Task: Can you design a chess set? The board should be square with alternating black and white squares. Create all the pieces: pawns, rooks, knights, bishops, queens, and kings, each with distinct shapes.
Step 2450:
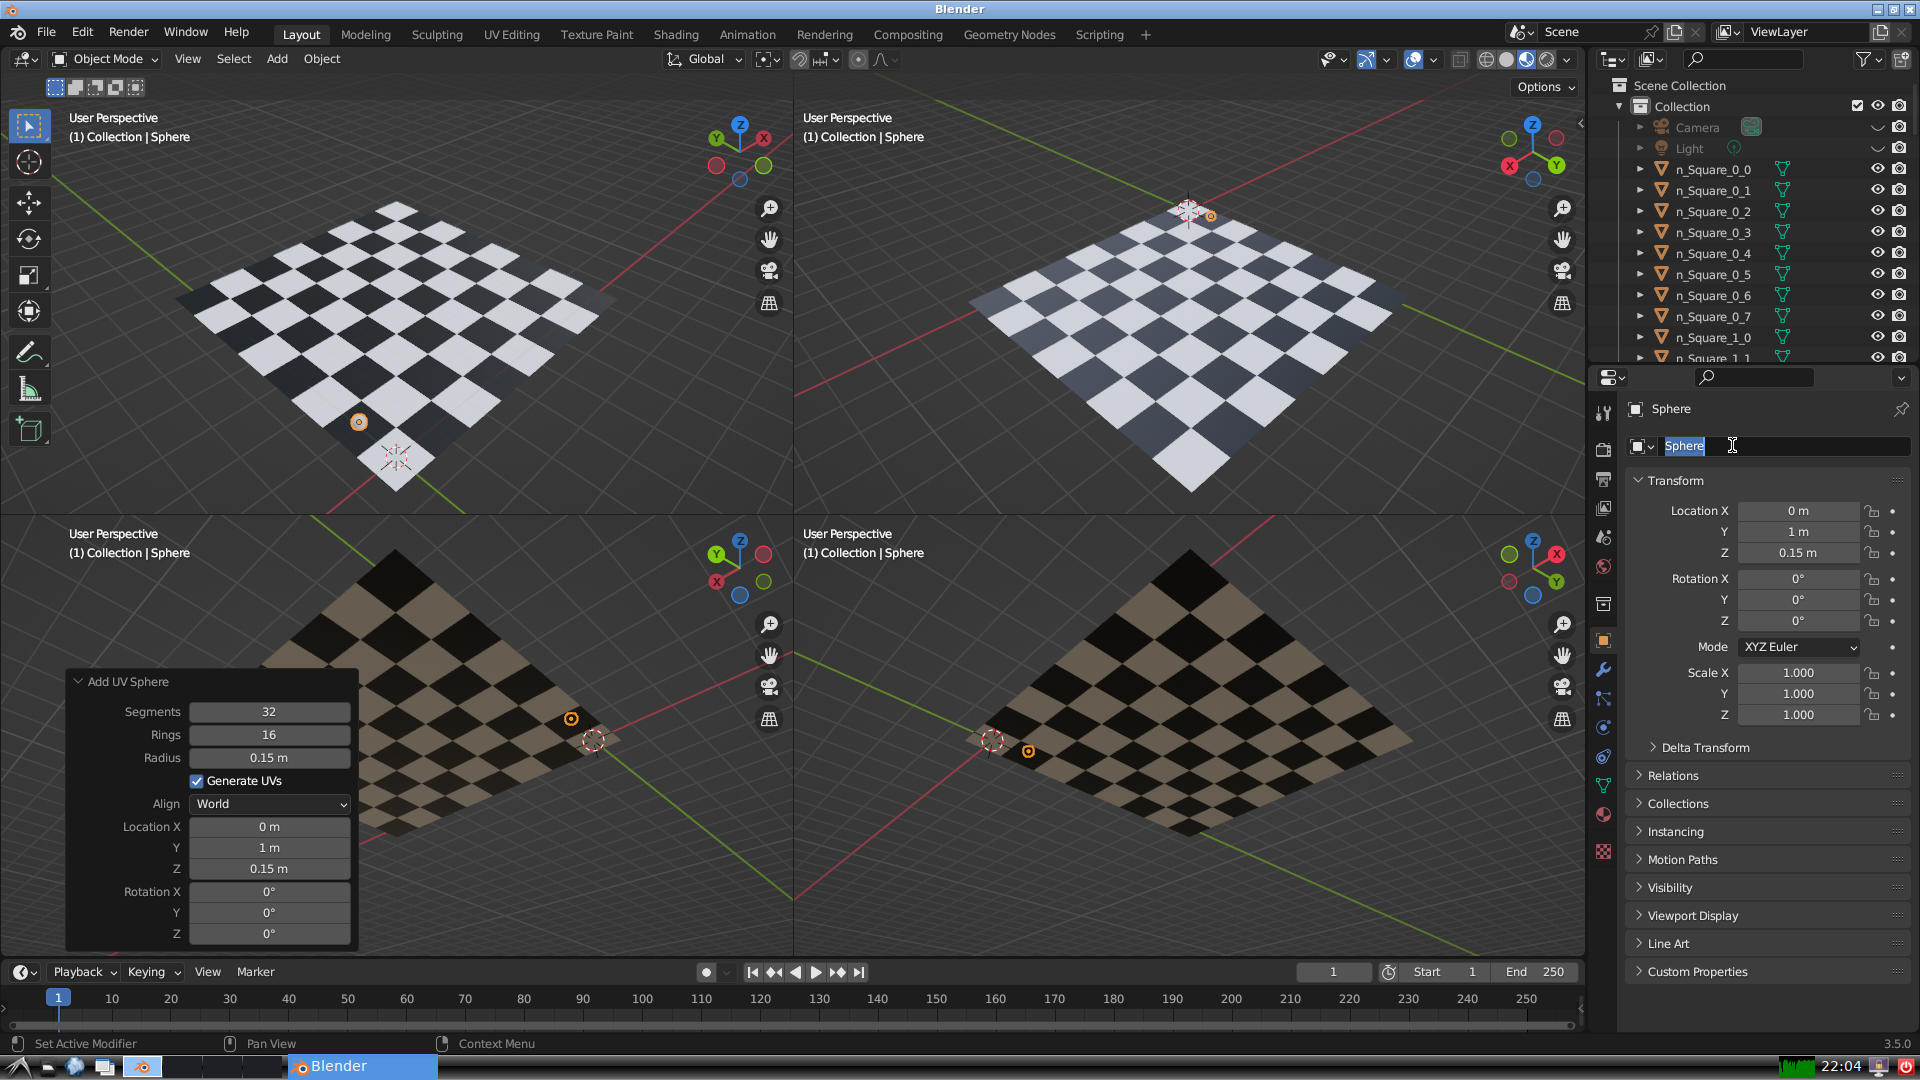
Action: input_text: n_BlackPawn0_Base